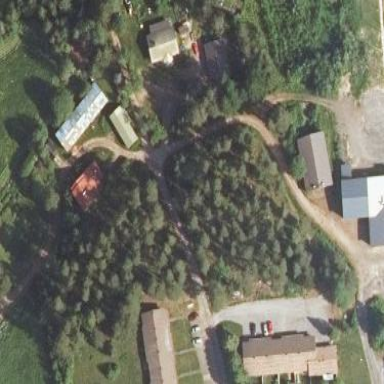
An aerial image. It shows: Farmyard area.